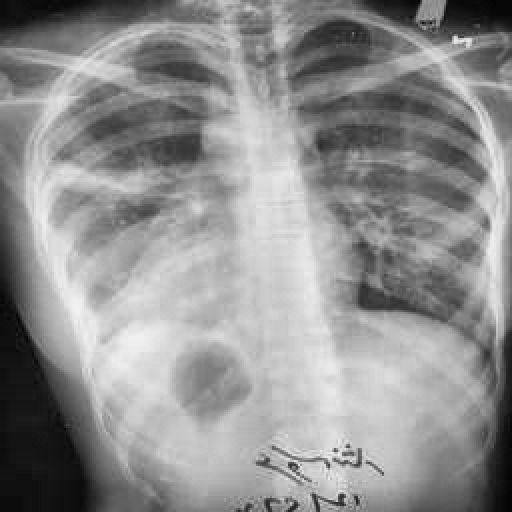
Finding: TUBERCULOSIS